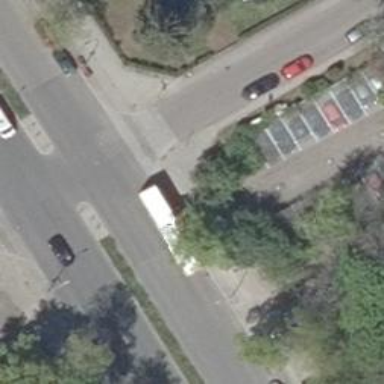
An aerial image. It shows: Public transport stop position.